Question: In the code below I'm trying to create a trigger which inserts 'incidentimg' table id along with an image path if the user of the web application did not upload a image with the form belonging to 'incidentreport' table, however, I'm only getting the error ""
'''
DROP TRIGGER IF EXISTS 'insertImage';
CREATE TRIGGER 'insertImage' AFTER INSERT ON 'incidentreport'
FOR EACH ROW
BEGIN
IF(SELECT incidentimg.incidentImgId FROM incidentimg
LEFT JOIN incidentreport ON incidentimg.imgs_incidentReportId = incidentreport.incidentReportId
WHERE incidentimg.incidentImgId IS NULL)
THEN INSERT INTO incidentimg(incidentImgId, imgUrl)values(NEW.incidentReportId, 'images/no-image.png');
END IF;
END
;
'''
Here are the tables being used

Can someone assist me on how to correct this problem
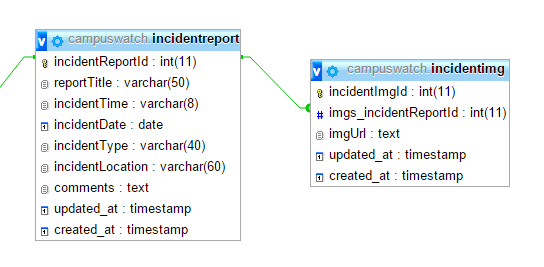
Answer: I finally got the code to work. Now the code will check whether 'incidentimg' table has all the 'incidentReportId' that the 'incidentreport' table has, and if it doesn't then the last inserted id from the 'incidentreport' table along with a default image path will be inserted into 'incidentimg' table AFTER INSERT.
'''
CREATE TRIGGER insertImage AFTER INSERT ON incidentreport
FOR EACH ROW
BEGIN
IF(SELECT incidentreport.incidentReportId
FROM incidentreport
LEFT JOIN incidentimg ON incidentreport.incidentReportId = incidentimg.imgs_incidentReportId
WHERE incidentimg.imgs_incidentReportId IS NULL)
THEN INSERT INTO incidentimg(imgs_incidentReportId, imgUrl) VALUES(NEW.incidentReportId, 'images/no-image.png');
END IF;
END
'''